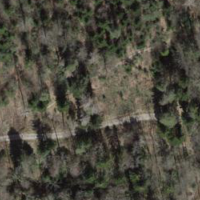
EUNIS habitat code: 41
Species observed at this site:
Viola riviniana
Lamium purpureum
Ajuga reptans